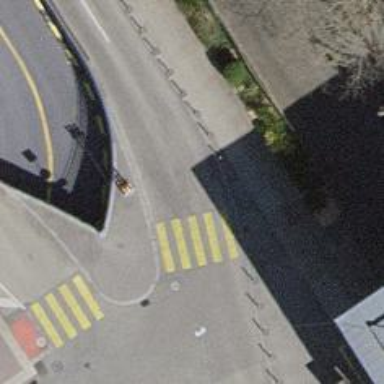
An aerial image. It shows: Bollard.